Field crop: maize
Growth stage: 2
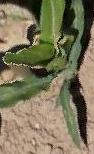
Species: maize